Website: crate-barrel
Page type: newsletter-management
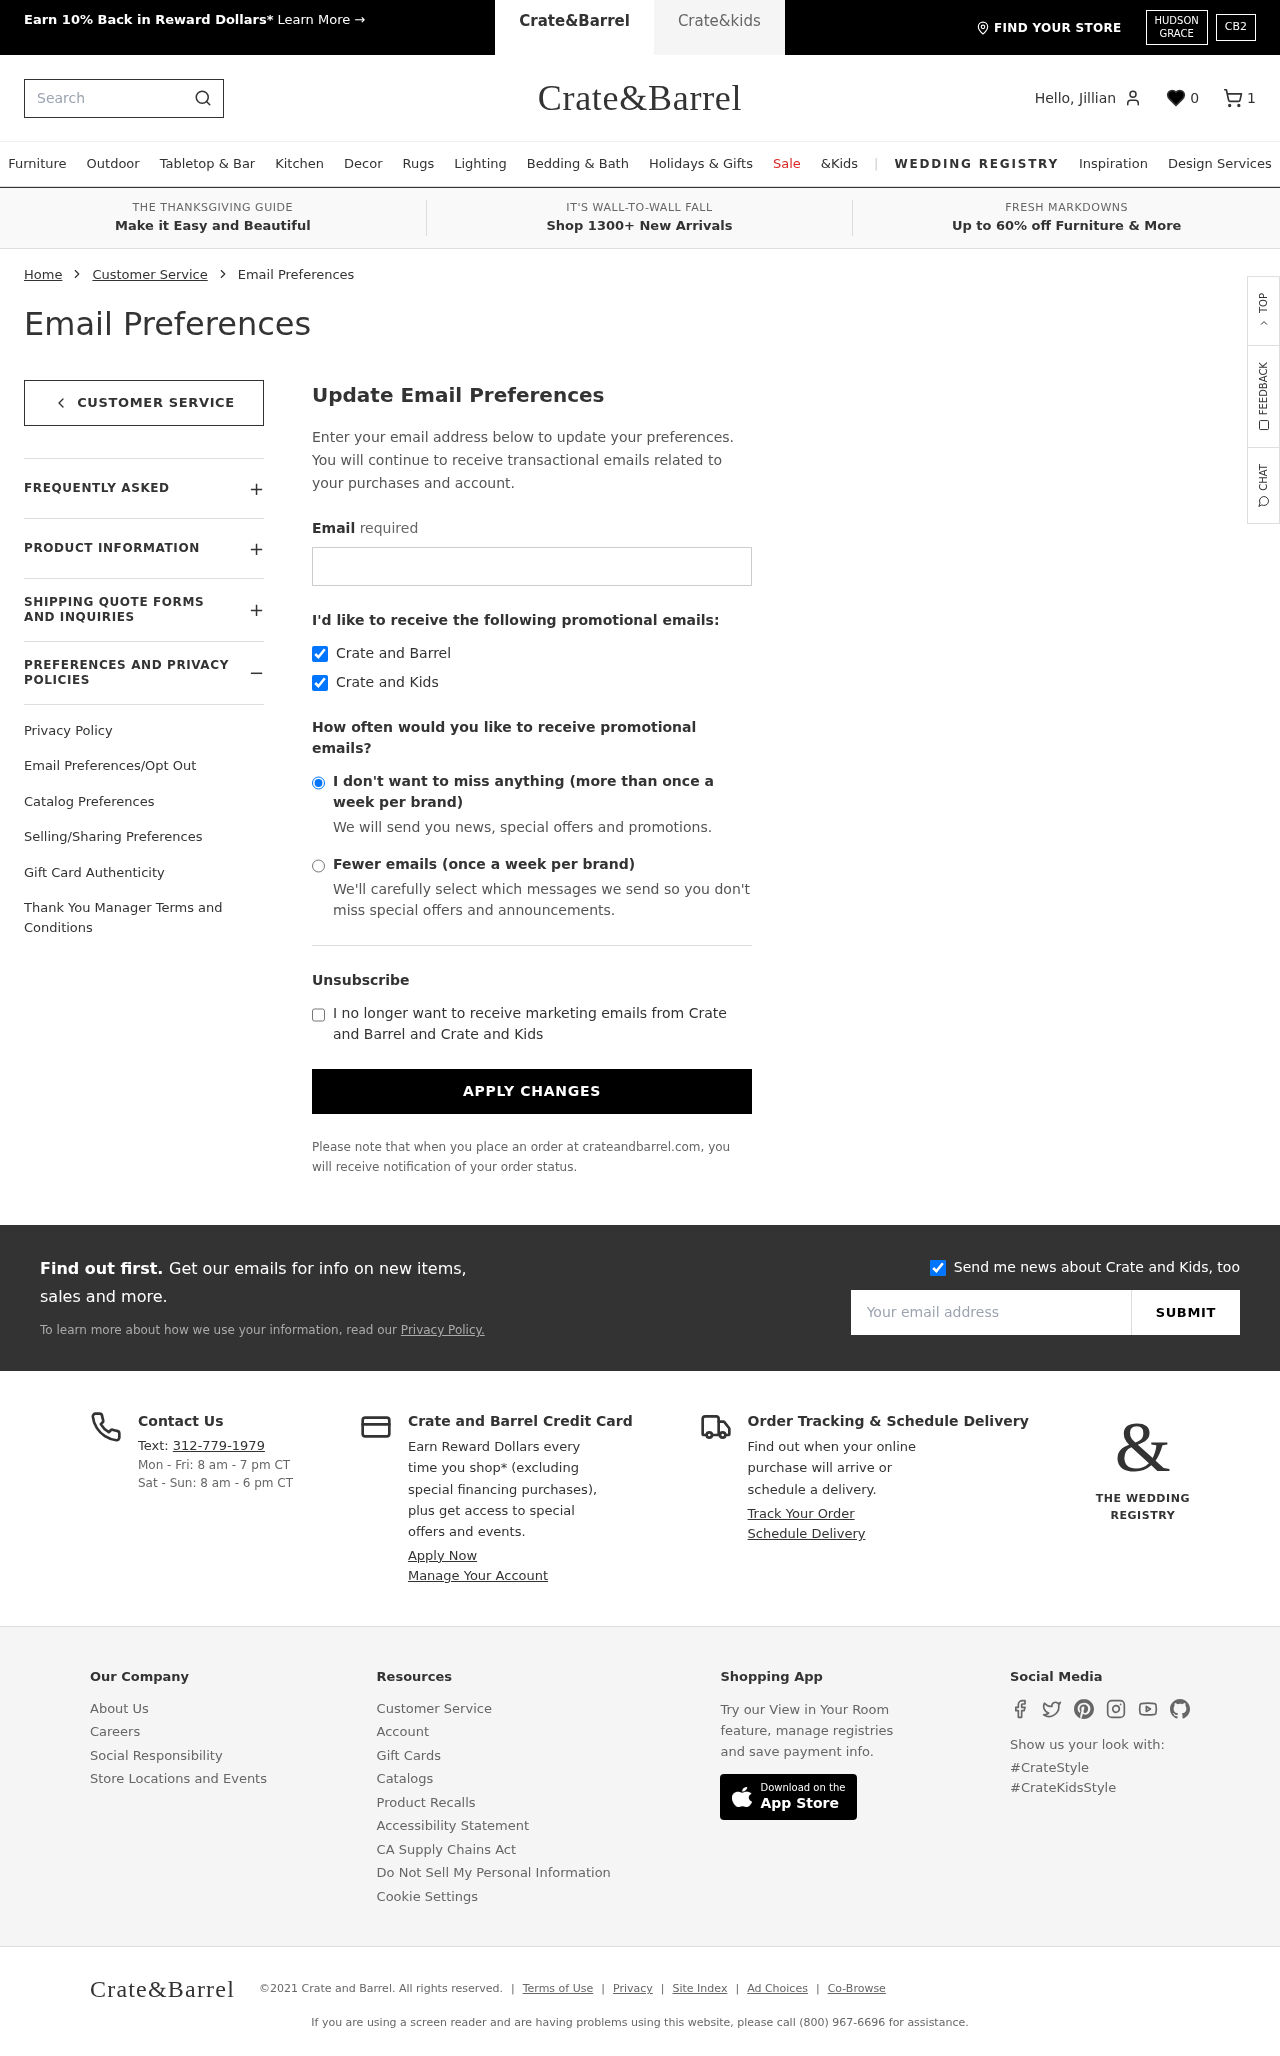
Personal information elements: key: PII_EMAIL
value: jillian.underwood@yahoo.com
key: PII_FIRSTNAME
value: Jillian
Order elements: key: ORDER_NUM_ITEMS
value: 1
Search elements: key: HEADER_SEARCH
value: Search
Other elements: key: FAVORITES_COUNT
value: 0